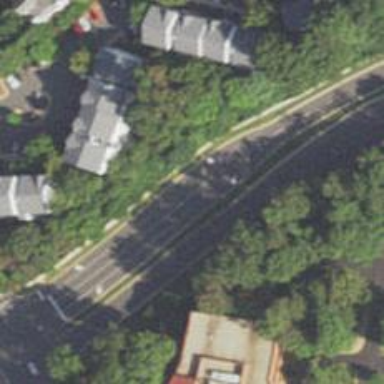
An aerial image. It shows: Secondary road.